RGB frame:
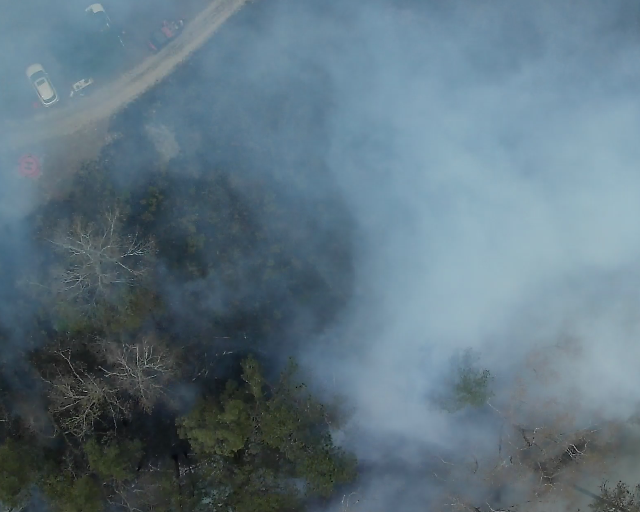
Thermal frame:
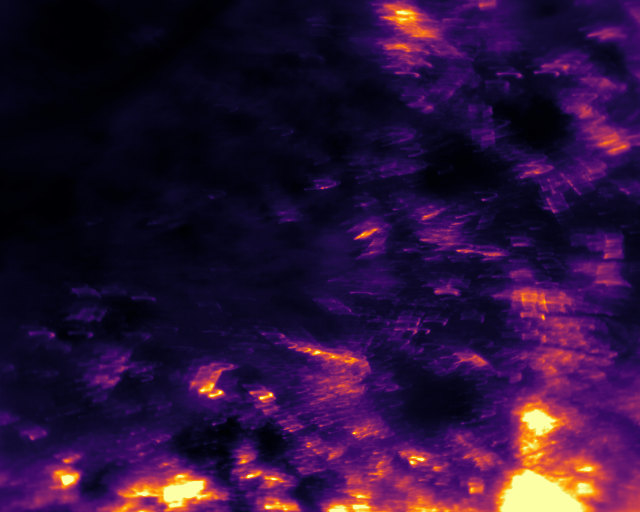
Captured: 2026-02-26 03:11:19
Pixels at or above 80 °C: 26898 (fraction of frame: 0.08209)